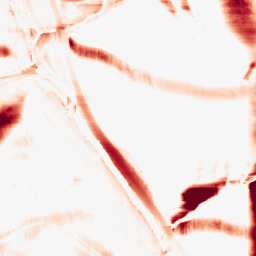
Category: morphological
Decomposition family: morphological_rect
Decomposition parameters: operation: opening
width: 50
height: 20
Upsampling method: bicubic_3x
Upsampling parameters: scale: 3
Upsampling scale: 3